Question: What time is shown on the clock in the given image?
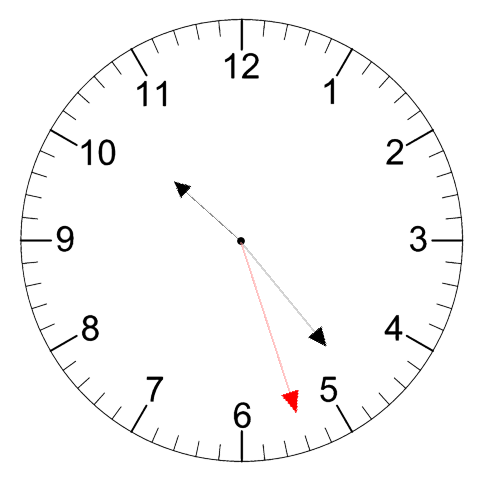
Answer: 10:23:27